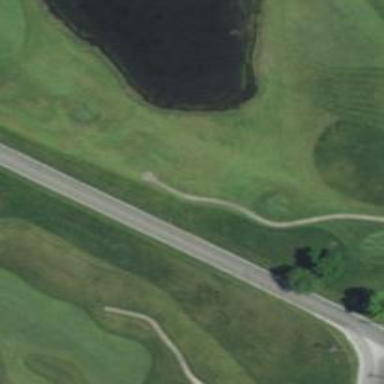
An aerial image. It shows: Pathway for golfing.